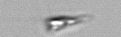
Label: Calciopappus